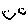
Label: smiley face